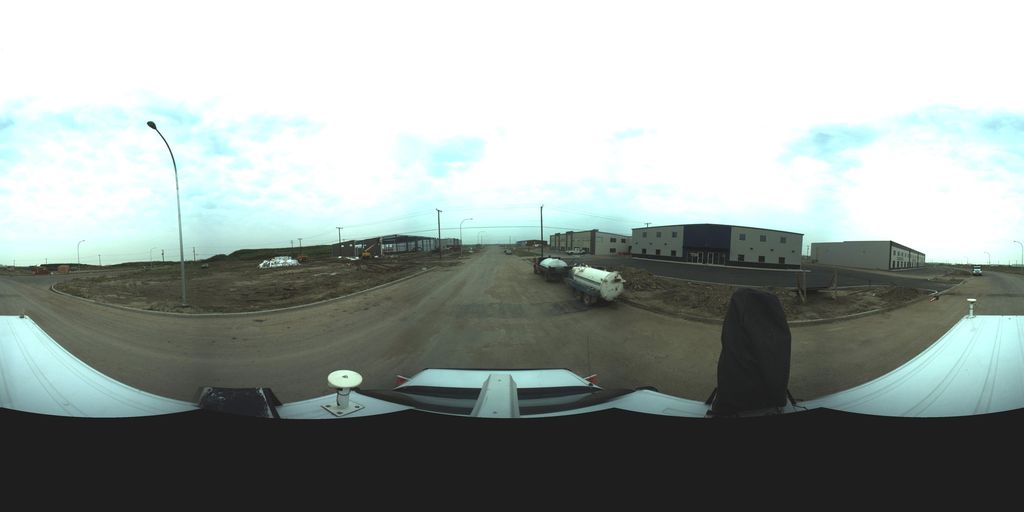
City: saskatoon